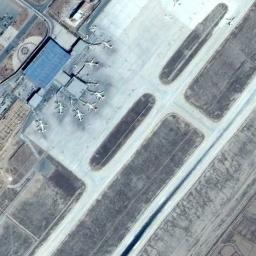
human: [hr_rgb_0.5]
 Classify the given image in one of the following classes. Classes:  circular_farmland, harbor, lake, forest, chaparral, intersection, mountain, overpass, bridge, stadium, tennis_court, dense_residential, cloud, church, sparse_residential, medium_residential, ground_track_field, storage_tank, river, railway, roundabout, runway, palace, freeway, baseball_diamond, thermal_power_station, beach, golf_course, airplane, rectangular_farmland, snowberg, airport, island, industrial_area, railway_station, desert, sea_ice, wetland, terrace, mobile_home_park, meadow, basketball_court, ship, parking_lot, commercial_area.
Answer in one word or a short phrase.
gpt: airport